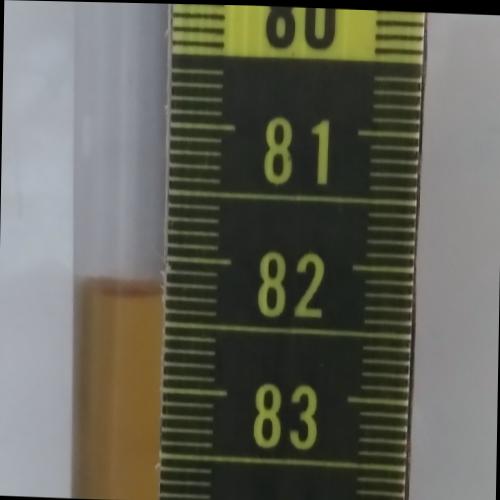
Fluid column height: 82.3 cm